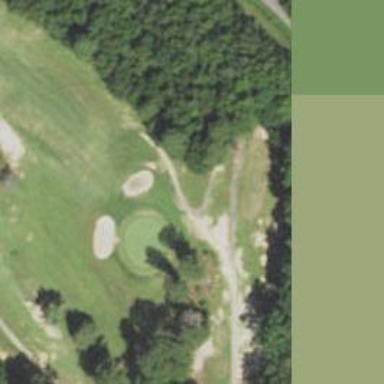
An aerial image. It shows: Golf tee.